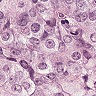
Metastatic tissue present: yes